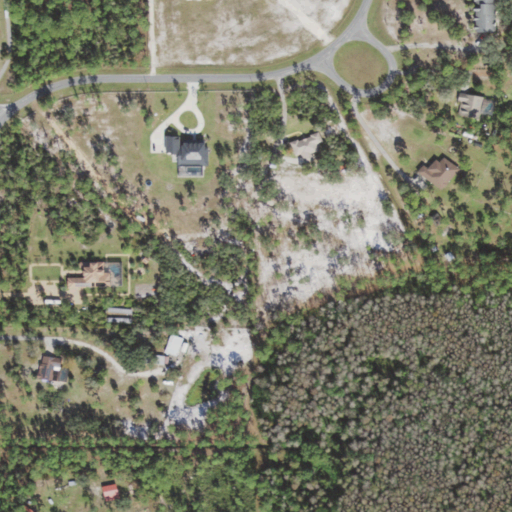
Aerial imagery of island in Florida named North Roberts Island containing woody wetlands, grassland, open development, low intensity development, shrub, evergreen forest, herbaceous wetlands, and medium intensity development